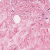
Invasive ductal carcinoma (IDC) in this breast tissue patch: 0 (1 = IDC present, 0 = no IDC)